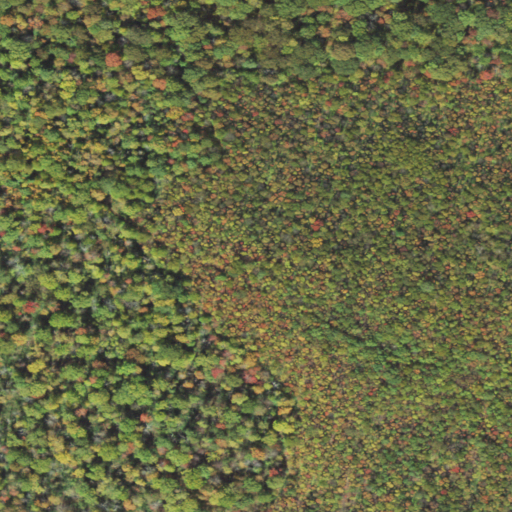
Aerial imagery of mountain in Pennsylvania named Big Fork Hill containing deciduous forest, mixed forest, open development, and low intensity development